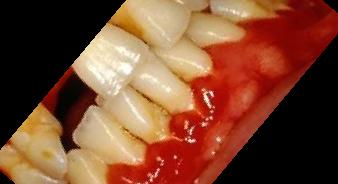
Condition: Gingivitis